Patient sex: M
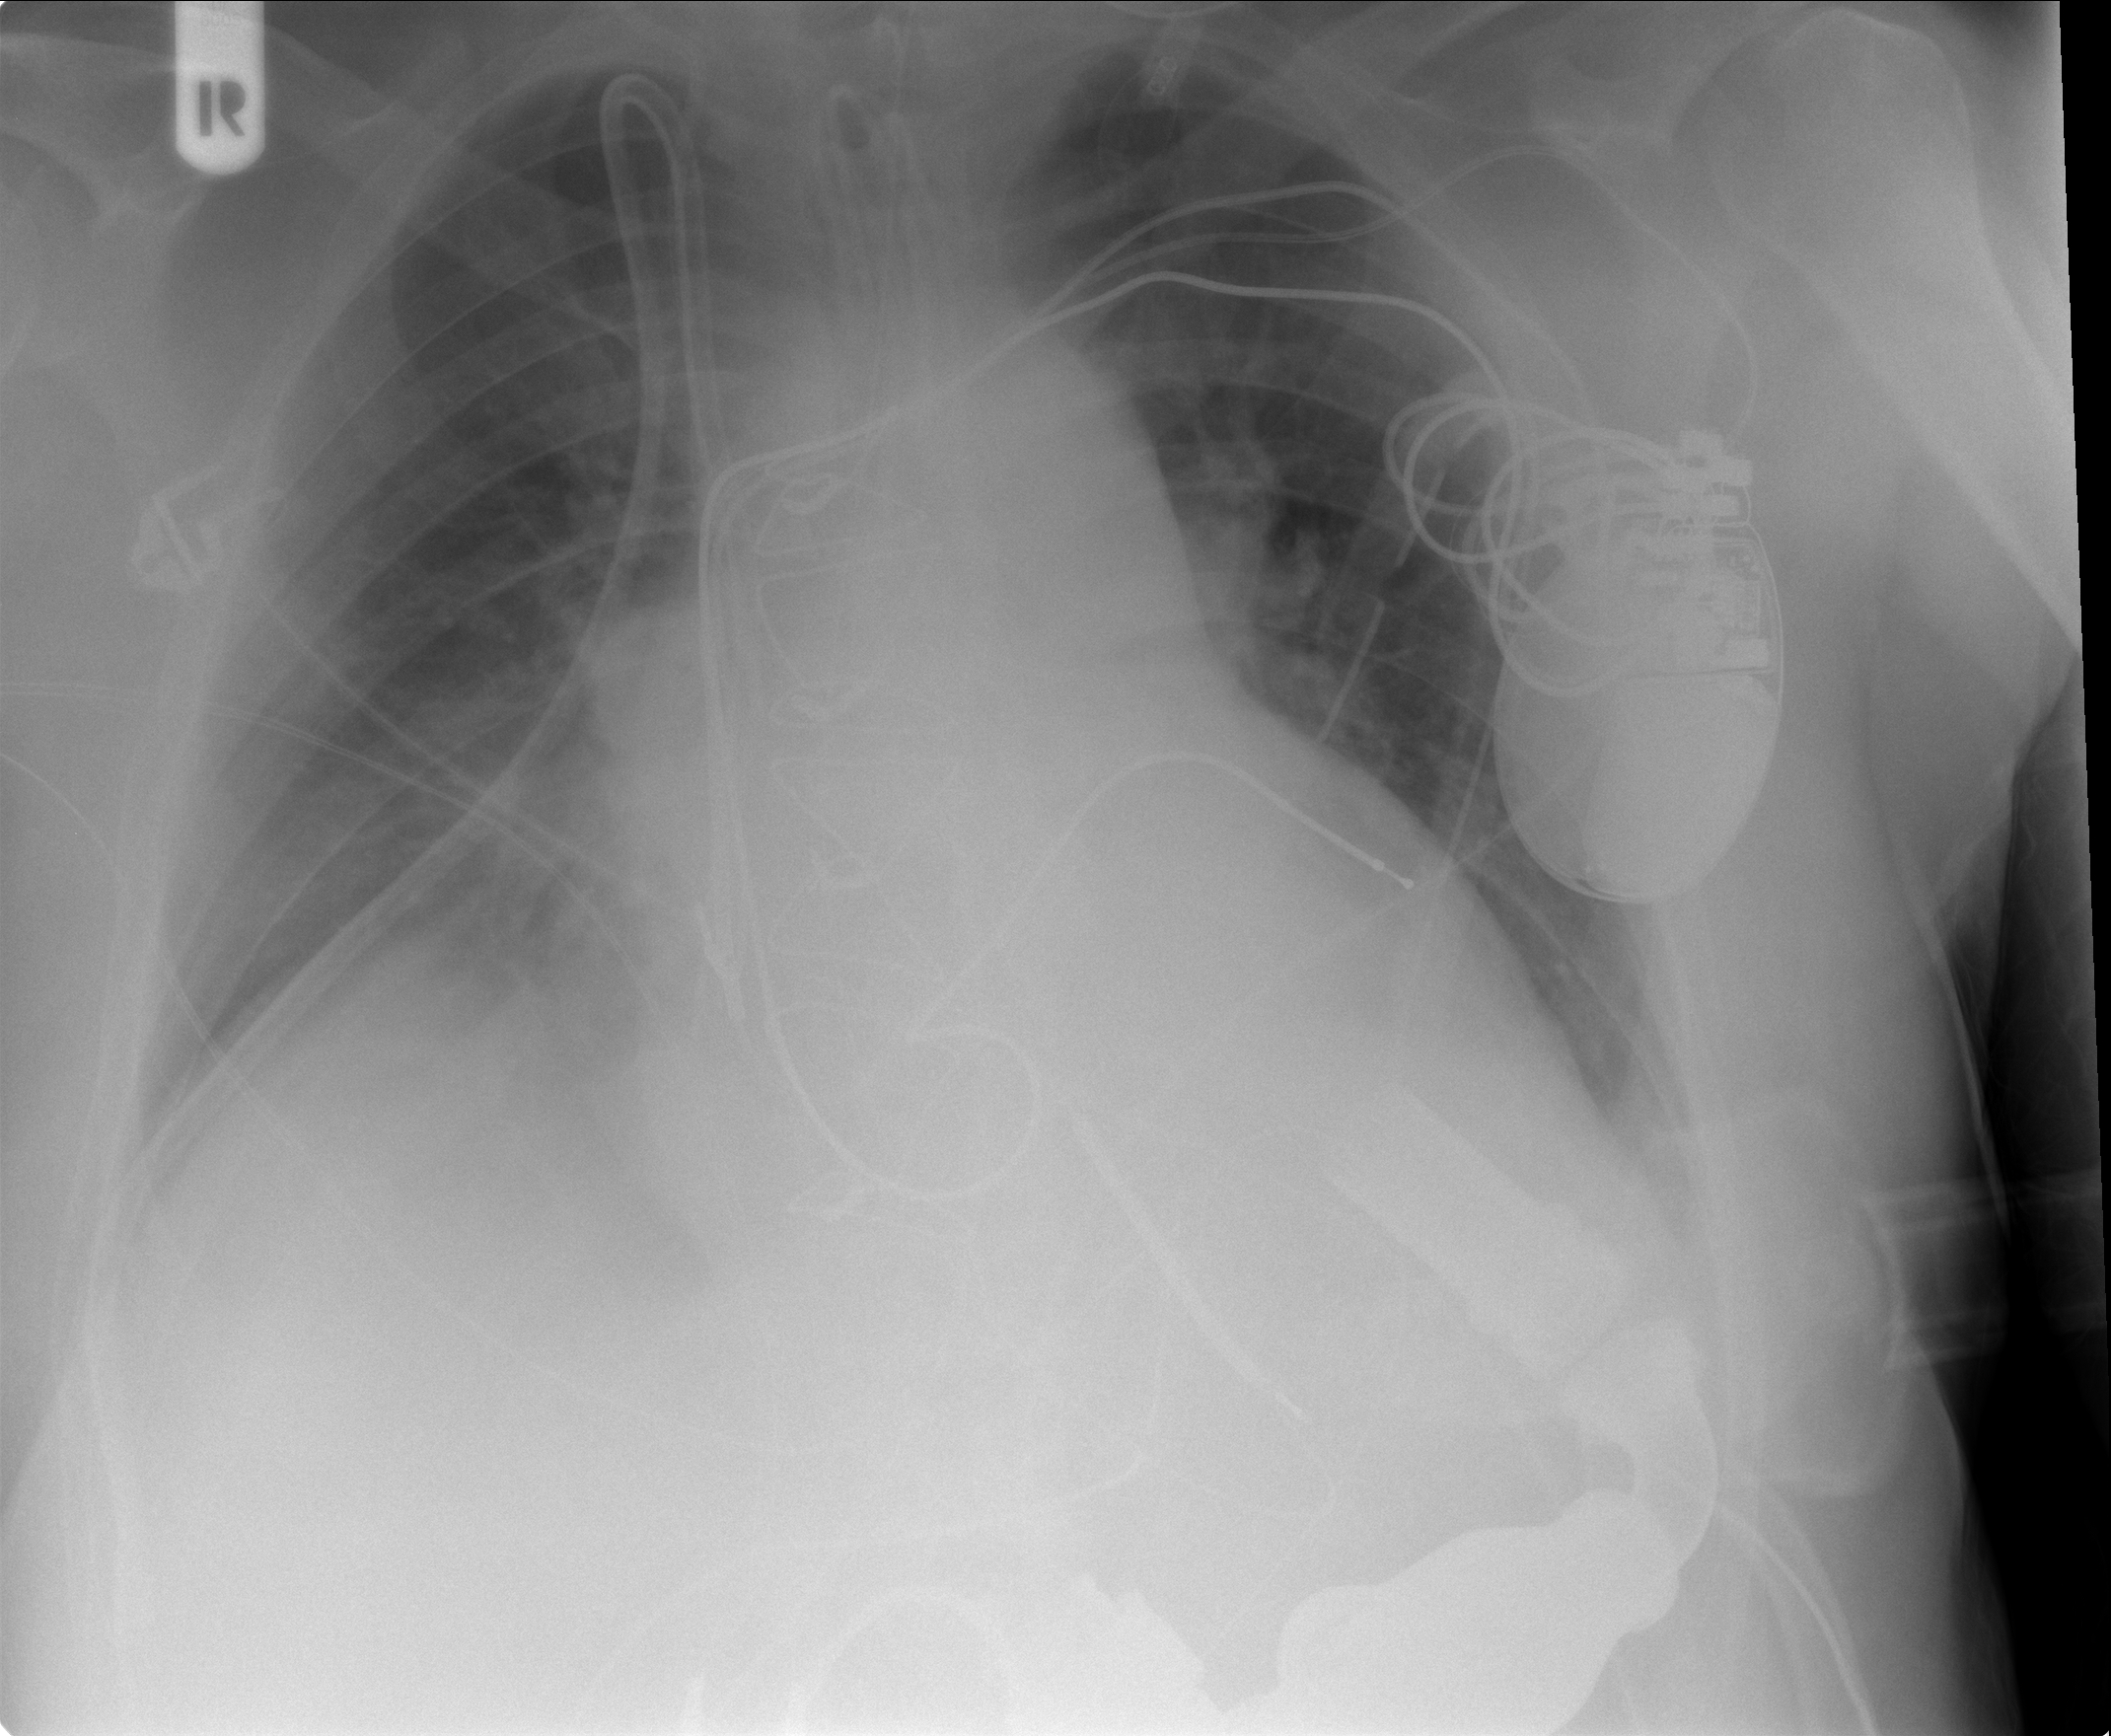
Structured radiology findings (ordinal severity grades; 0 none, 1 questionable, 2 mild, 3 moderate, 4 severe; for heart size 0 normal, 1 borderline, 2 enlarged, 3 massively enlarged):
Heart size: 2
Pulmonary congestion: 0
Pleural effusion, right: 2
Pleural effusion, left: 1
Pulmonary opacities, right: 0
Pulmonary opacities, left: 0
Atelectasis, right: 2
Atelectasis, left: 0